Question: I have a string like this '$value[0] = "8000297c - <PHONE> "'
I explode them into 2 pieces by doing this : '$elements = explode('-', $value[0]);'
Then I created 2 variables to store them :
'''
$first = strtolower($elements[0]); // 8000297c
$last = strtoupper($elements[1]); // <PHONE>
'''
Now- after them, I want to join them back to the original format like this
- '$first."-".$last'
I was thinking to use 'implode()' function, and I tried
- '$polish_sku = implode("-", $first, $last);'

I hope someone don't mind and point out what I did wrong. :D
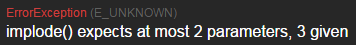
Answer: if you want to use implode
'''
implode("-", array($first, $last));
'''
or just concat them ?
'''
$first . "-" . $last
'''
or use printf/sprintf ?
'''
printf("%s-%s", $first, $last)
'''